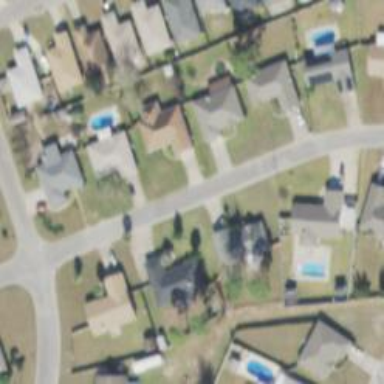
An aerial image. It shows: Driveway.